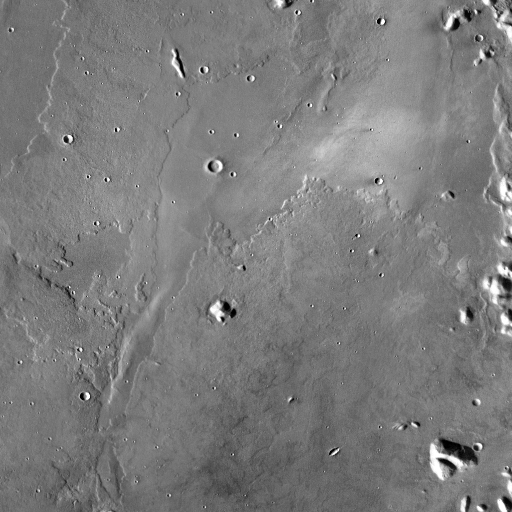
Crater classes present: Background, Other